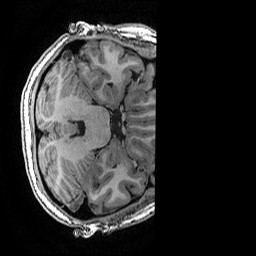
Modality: T1w
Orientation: axial
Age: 18
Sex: female
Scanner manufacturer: ge
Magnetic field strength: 3 T
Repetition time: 0.007 s
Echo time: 0.00342 s